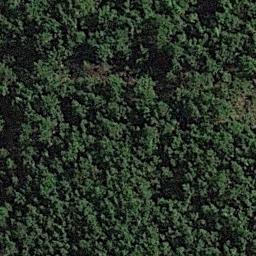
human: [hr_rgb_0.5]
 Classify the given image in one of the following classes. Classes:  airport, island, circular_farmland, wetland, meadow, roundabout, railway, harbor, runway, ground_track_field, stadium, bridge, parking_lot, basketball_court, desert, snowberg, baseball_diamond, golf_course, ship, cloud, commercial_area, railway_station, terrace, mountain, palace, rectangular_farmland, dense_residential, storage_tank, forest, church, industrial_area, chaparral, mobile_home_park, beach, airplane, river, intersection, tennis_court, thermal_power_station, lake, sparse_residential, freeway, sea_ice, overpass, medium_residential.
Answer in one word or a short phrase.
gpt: forest